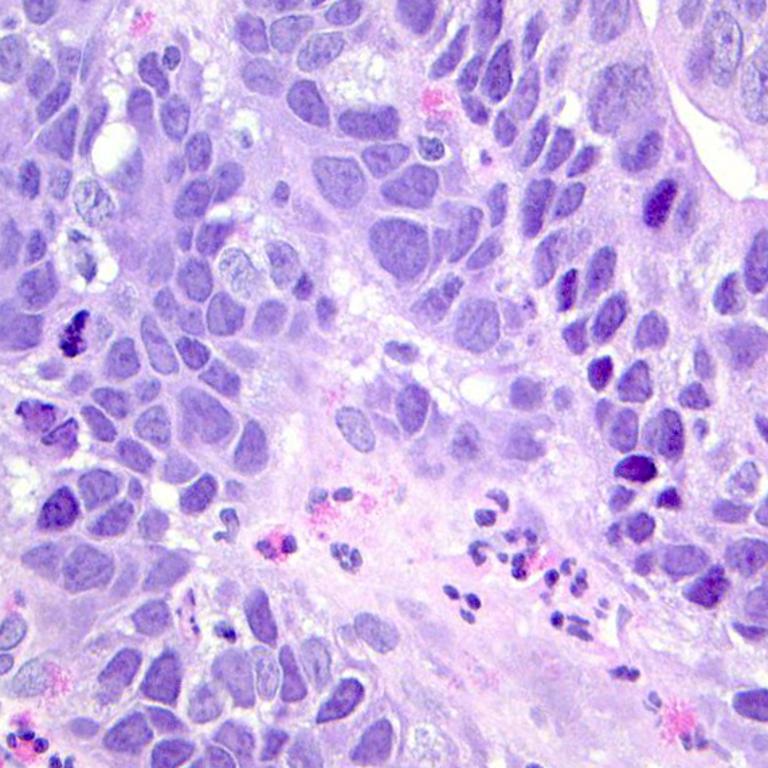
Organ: colon
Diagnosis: adenocarcinomas